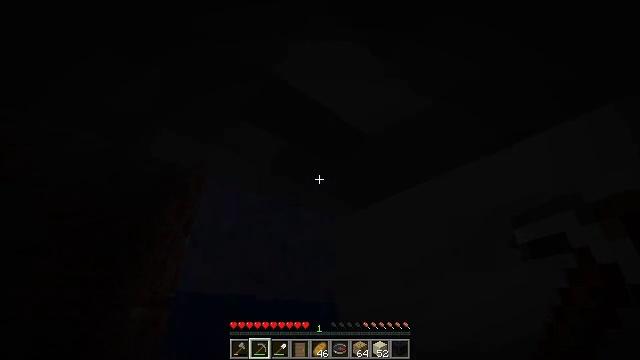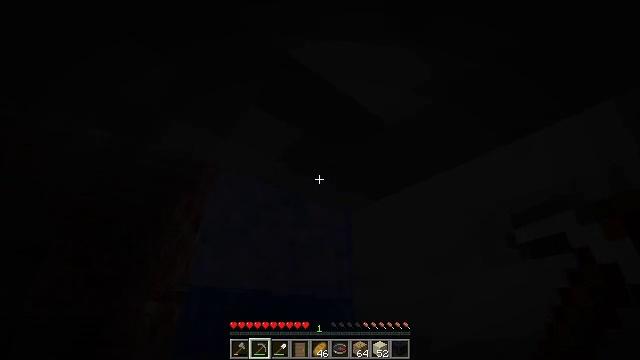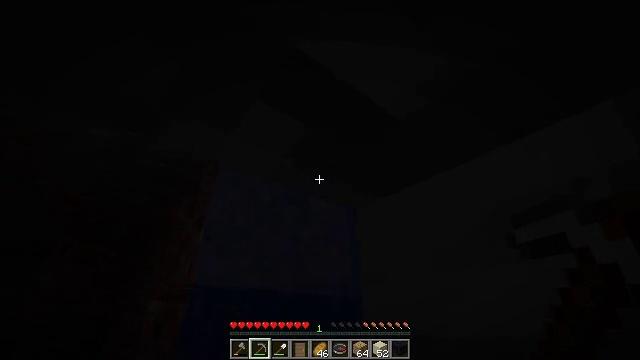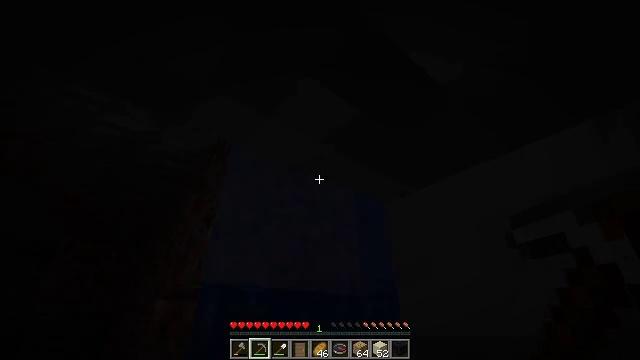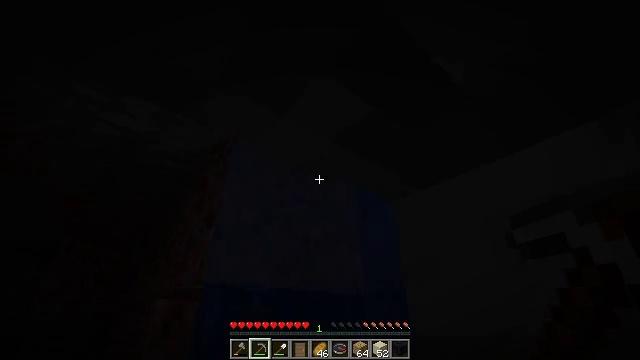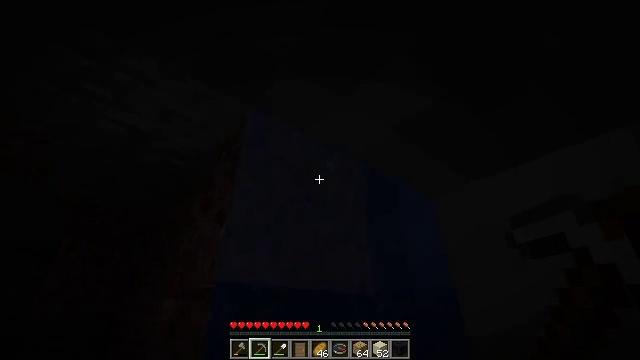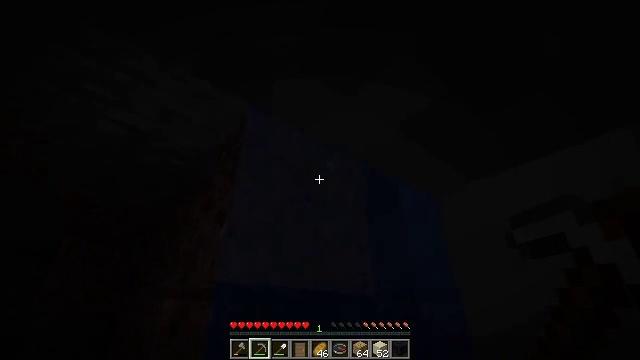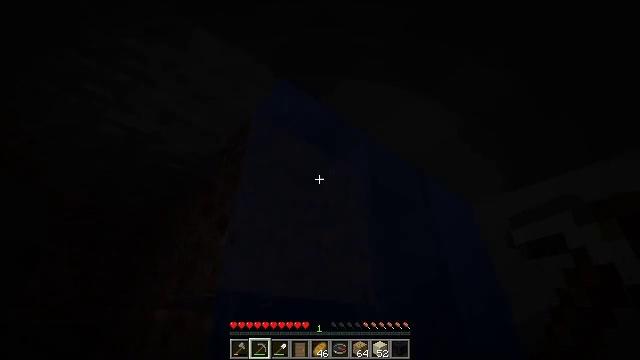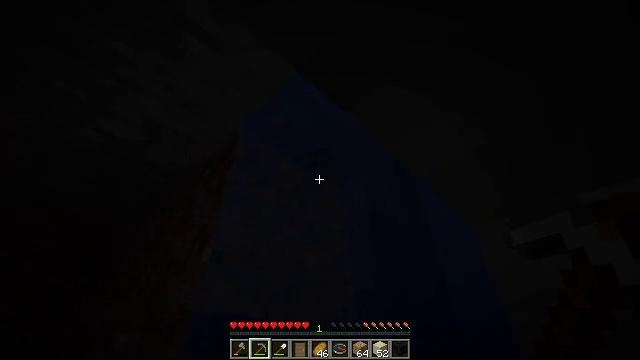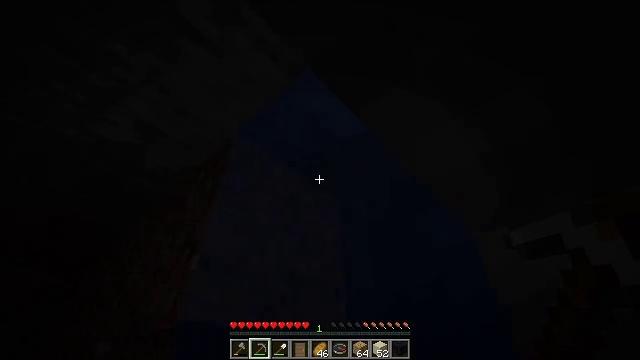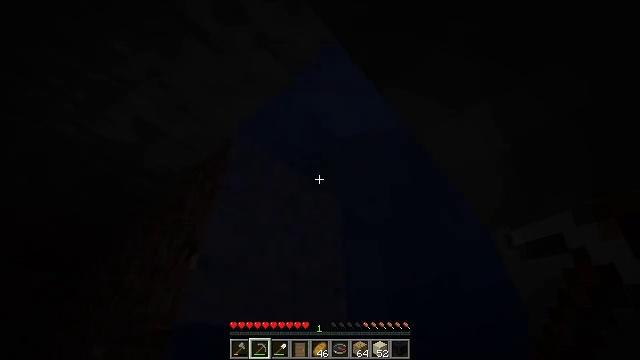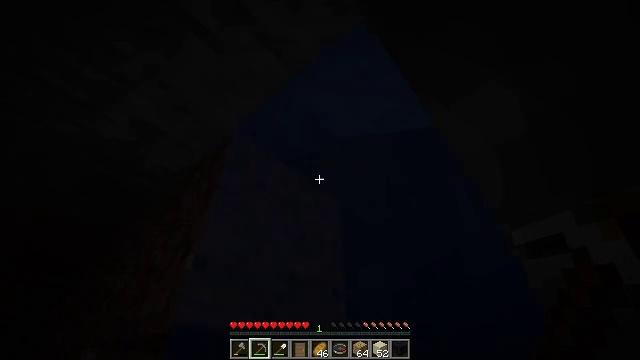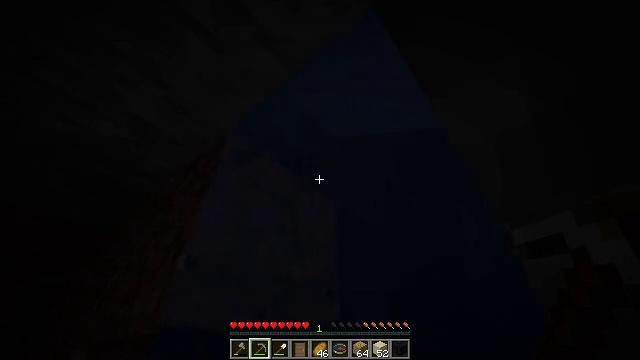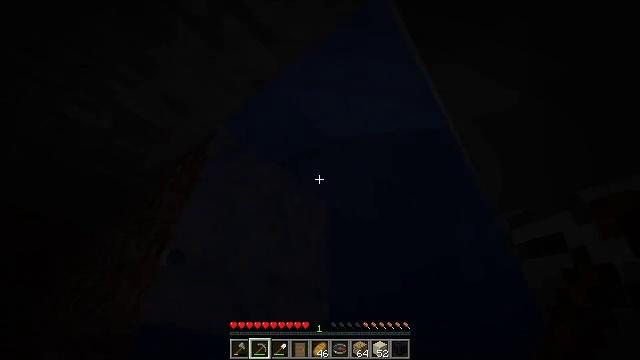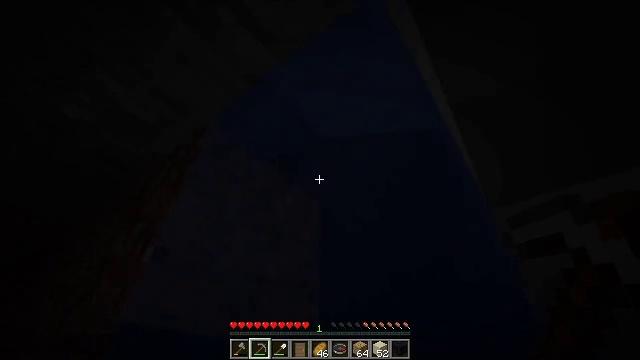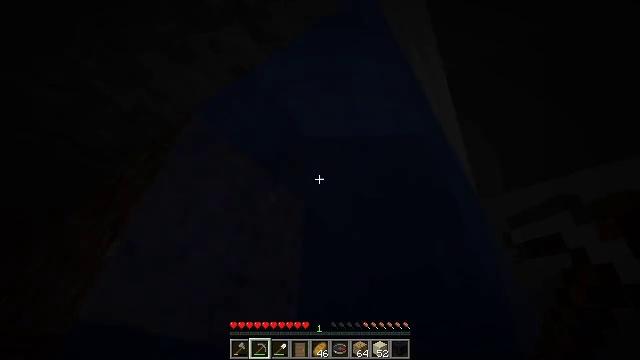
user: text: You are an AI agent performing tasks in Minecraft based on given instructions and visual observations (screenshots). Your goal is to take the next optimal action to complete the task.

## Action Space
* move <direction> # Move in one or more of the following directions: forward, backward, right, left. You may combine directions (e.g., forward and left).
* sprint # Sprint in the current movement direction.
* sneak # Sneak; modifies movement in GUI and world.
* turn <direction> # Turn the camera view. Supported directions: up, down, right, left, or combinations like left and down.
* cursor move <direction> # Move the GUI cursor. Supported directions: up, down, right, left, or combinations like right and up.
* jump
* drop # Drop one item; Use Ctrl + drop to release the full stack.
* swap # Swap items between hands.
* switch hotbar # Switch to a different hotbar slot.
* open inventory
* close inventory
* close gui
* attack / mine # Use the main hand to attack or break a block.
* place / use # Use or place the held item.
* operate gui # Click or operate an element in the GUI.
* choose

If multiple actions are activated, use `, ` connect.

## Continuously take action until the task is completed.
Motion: motion action
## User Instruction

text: Harvest sugar cane from the plant.
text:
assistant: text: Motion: move forward and move left, sprint, turn left, jump
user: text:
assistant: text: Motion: move forward and move left, sprint, jump
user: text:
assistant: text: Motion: move forward and move left, sprint, jump
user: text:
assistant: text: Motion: move forward and move left, sprint, jump
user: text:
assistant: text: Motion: move forward and move left, sprint, jump
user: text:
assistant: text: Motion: move forward and move left, sprint, jump
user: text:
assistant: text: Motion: move forward and move left, sprint, turn right and up, jump
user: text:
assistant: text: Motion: move forward, sprint, turn right and up, jump
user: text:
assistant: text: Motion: move forward, sprint, turn right and up, jump
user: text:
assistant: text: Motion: move forward, sprint, jump
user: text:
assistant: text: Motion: move forward, sprint, jump
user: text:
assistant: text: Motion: move forward, sprint, turn right, jump
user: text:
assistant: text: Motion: move forward, sprint, turn right, jump
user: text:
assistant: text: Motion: move forward, sprint, turn right, jump
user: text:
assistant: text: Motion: move forward, sprint, turn right, jump
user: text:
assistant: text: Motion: move forward, sprint, turn right, jump
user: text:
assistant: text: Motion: move forward, sprint, turn right and up, jump
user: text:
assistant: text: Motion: move forward, sprint, turn right and up, jump
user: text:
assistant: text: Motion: move forward, sprint, turn up, jump
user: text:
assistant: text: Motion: move forward, sprint, turn up, jump
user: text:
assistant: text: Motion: move forward, sprint, turn right and up, jump
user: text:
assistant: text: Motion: move forward, sprint, turn up, jump
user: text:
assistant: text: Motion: move forward, sprint, turn right and up, jump
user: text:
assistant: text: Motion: move forward, sprint, turn right and up, jump
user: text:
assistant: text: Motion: move forward, sprint, jump
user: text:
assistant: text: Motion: move forward, sprint, jump
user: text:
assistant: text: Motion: move forward, sprint, jump
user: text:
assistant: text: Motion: move forward and move left, sprint, turn left, jump
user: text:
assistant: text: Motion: move forward and move left, sprint, turn left and down, jump
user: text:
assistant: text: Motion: move forward and move left, sprint, turn left and down, jump